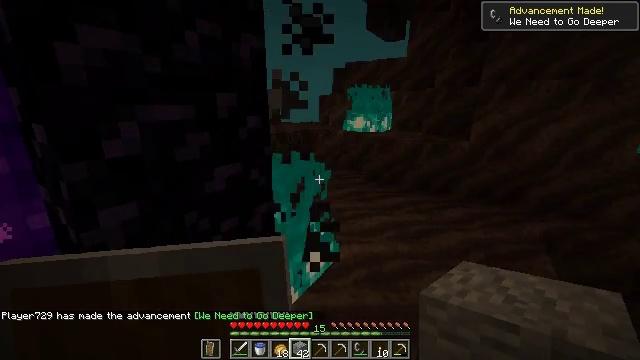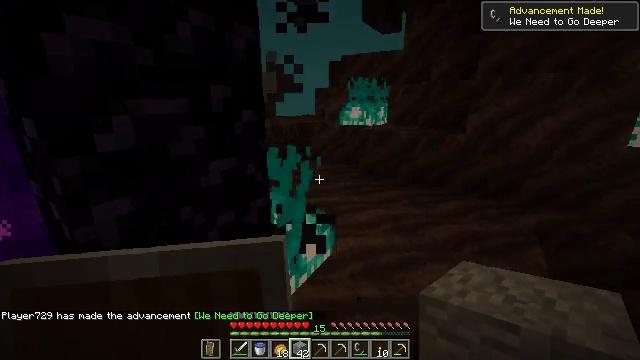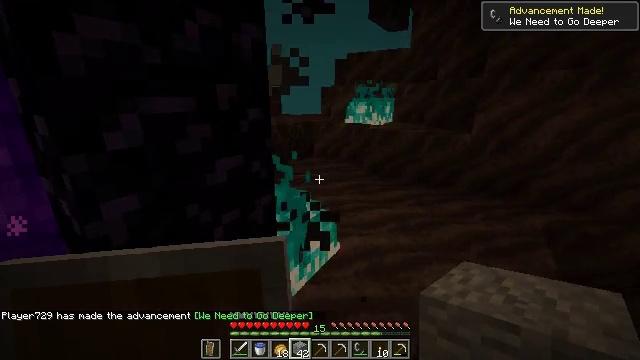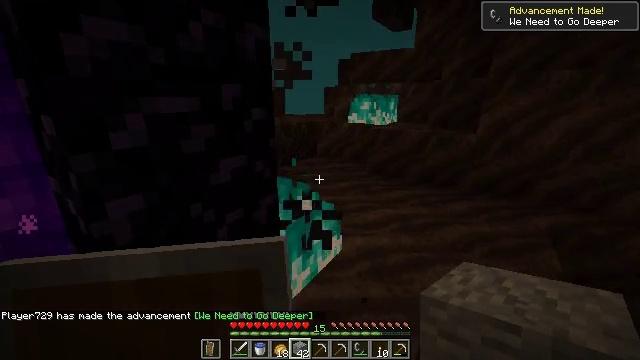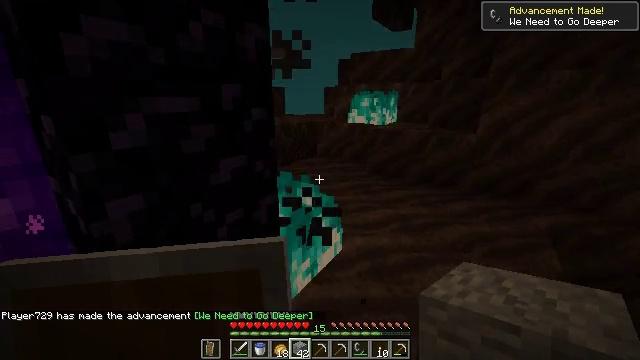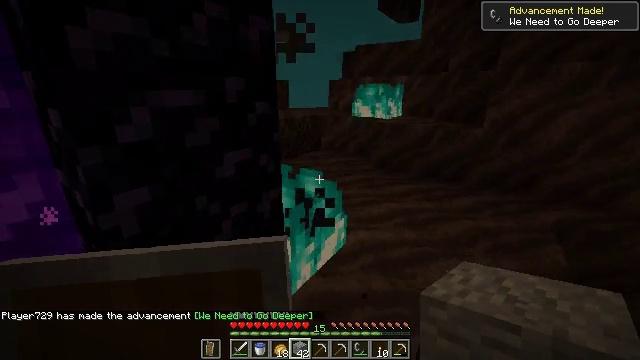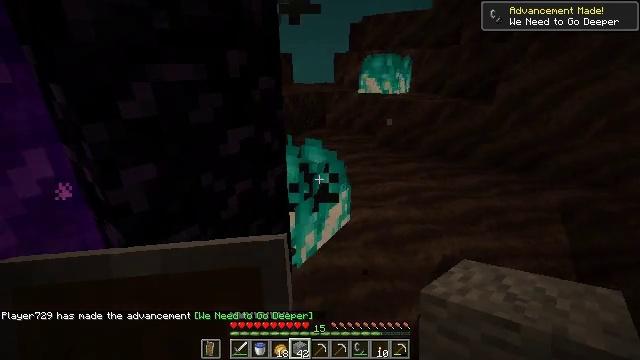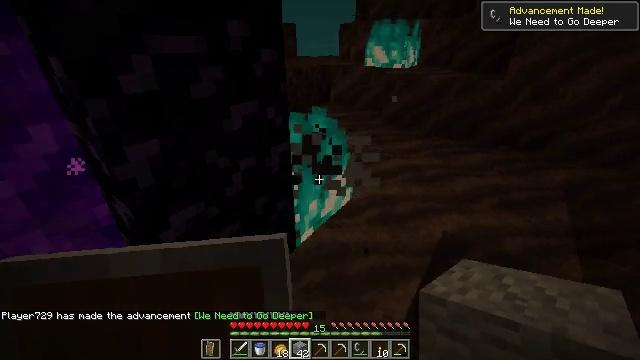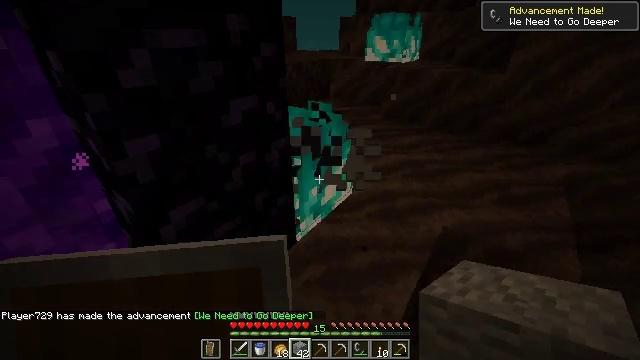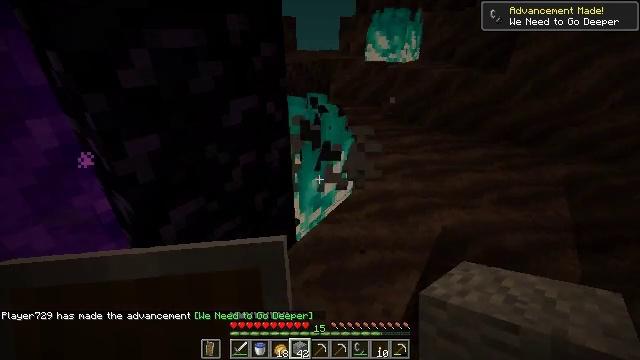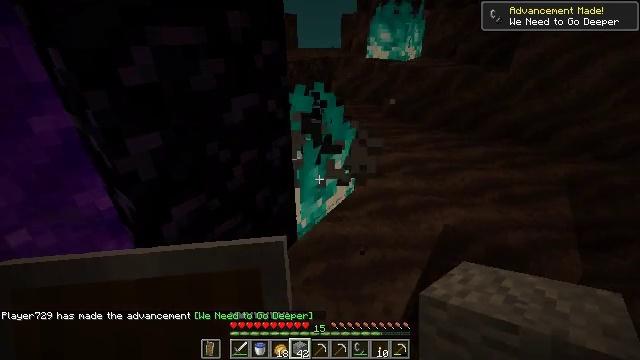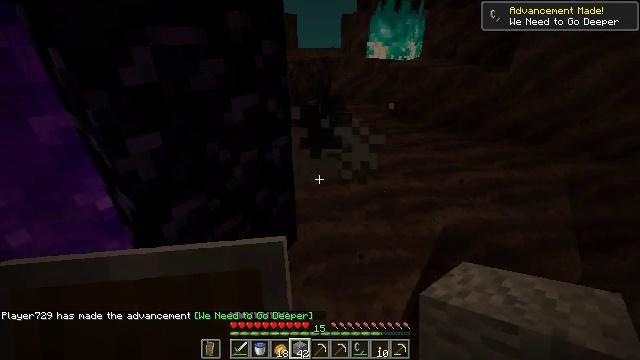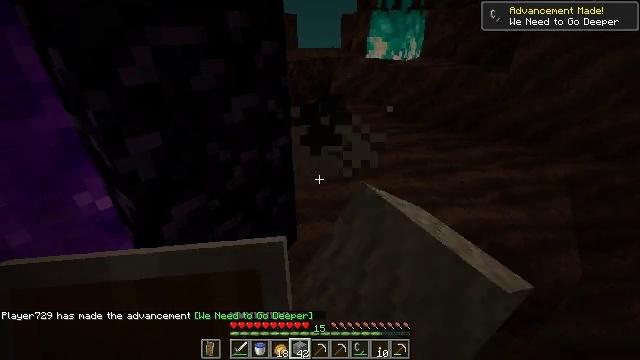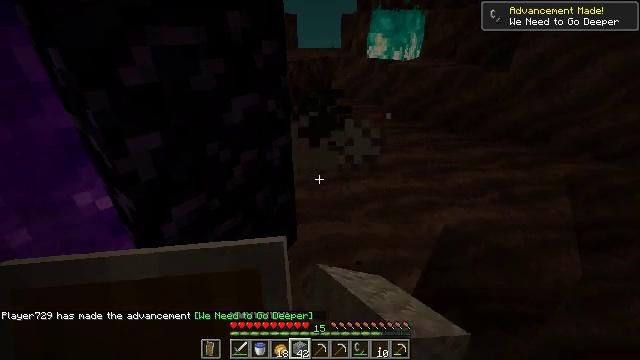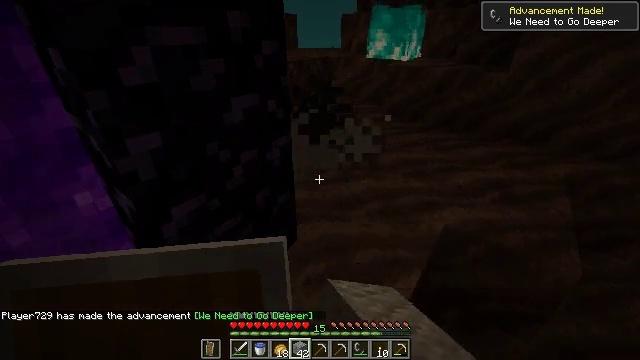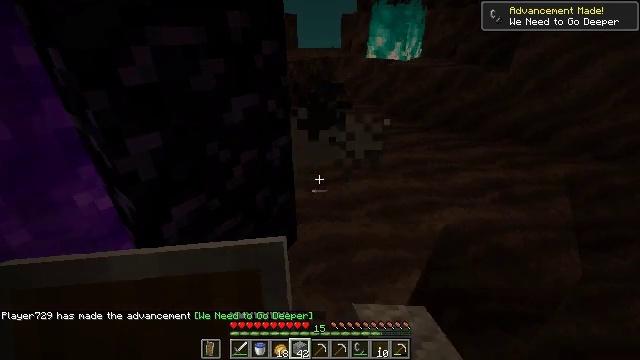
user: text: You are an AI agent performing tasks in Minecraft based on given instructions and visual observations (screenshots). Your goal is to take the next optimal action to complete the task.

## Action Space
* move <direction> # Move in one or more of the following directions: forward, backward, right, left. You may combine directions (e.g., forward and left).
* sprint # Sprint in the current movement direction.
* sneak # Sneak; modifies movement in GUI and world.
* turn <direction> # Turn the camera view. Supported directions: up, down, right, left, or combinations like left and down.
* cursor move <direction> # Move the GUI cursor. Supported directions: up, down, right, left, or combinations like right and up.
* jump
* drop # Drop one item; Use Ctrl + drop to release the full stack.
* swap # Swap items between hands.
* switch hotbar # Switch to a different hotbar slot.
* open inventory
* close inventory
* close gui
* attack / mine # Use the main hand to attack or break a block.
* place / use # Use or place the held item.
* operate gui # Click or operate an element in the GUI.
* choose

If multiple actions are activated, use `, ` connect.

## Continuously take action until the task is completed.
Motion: motion action
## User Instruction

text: Clear the area by removing soul fire.
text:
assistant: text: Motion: turn down
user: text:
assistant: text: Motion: turn left
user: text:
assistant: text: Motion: no_op
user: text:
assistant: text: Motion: no_op
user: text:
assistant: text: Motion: turn down
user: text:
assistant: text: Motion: turn left and down
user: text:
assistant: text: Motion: turn down
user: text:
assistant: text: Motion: turn down
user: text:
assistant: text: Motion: no_op
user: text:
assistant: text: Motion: no_op
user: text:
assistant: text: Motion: attack / mine
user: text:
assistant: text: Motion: attack / mine
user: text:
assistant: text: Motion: attack / mine
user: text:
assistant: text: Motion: attack / mine
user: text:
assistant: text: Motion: no_op
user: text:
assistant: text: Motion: no_op